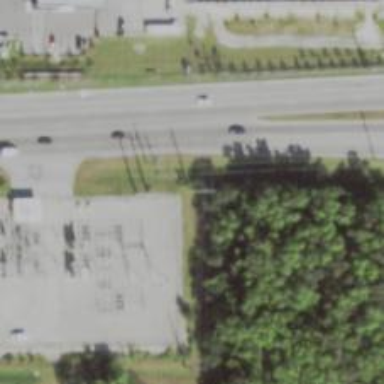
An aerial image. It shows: Power pole.